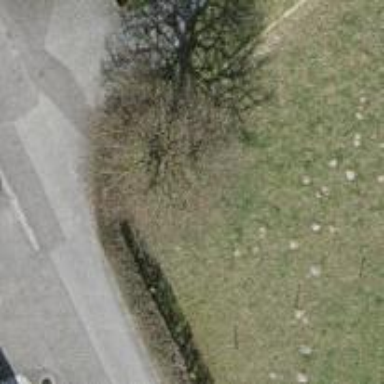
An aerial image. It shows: Deciduous broadleaved tree in garden.